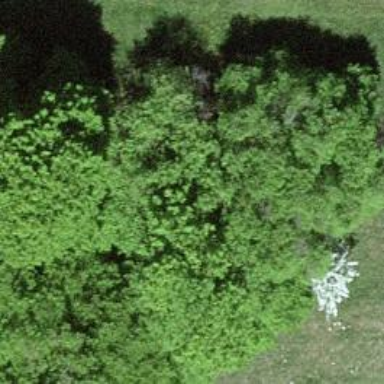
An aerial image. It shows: Deciduous broadleaved forest.